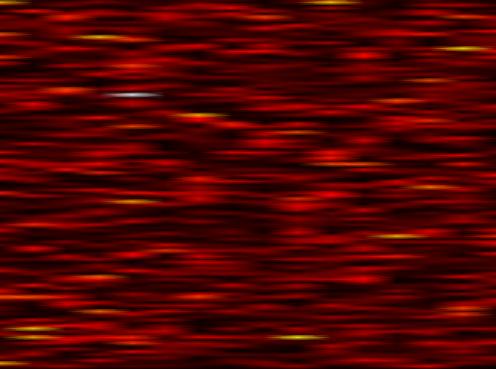
Label: FOFDM